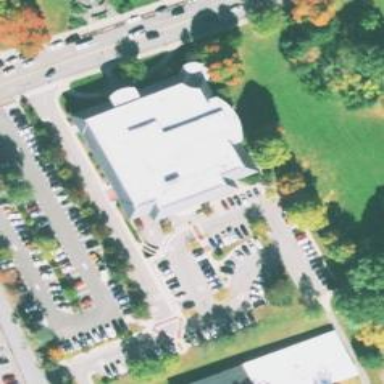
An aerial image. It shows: Public library building.